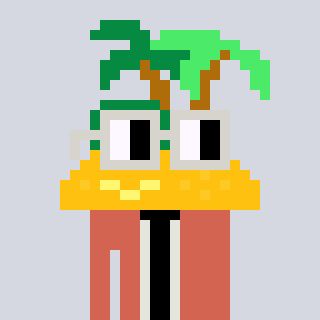
a pixel art character with square light gray glasses, a island-shaped head and a peachy-colored body on a cool background